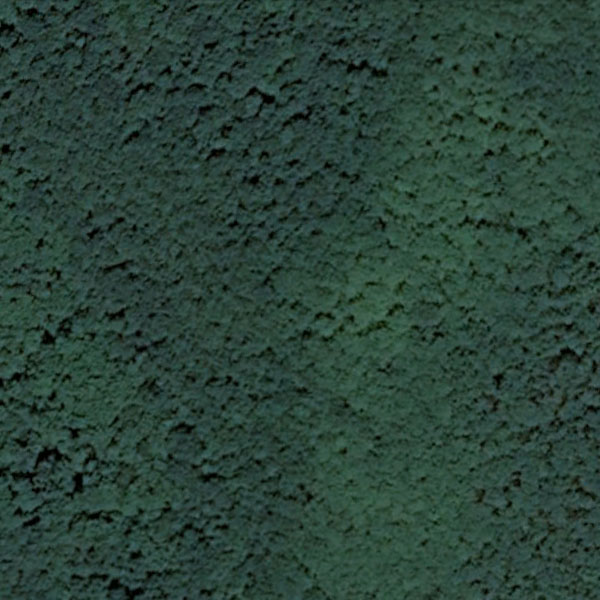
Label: Forest